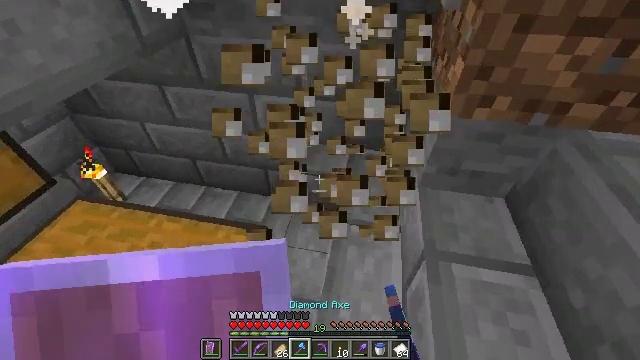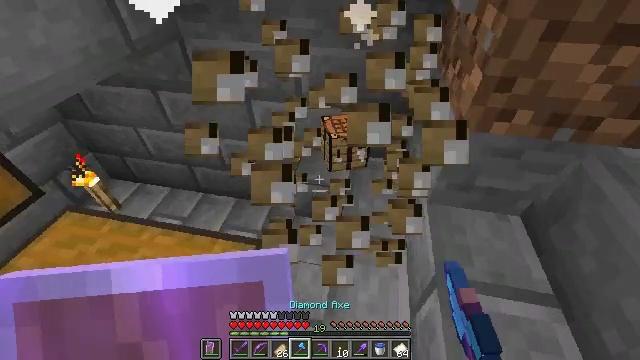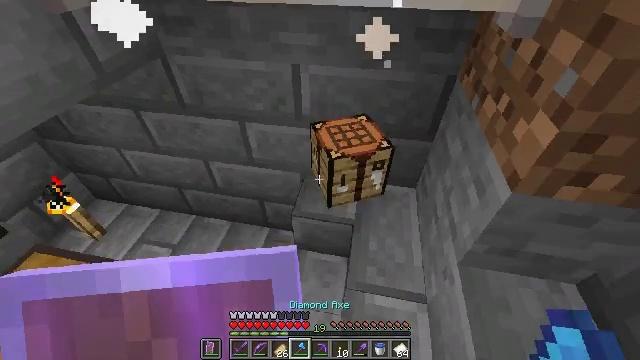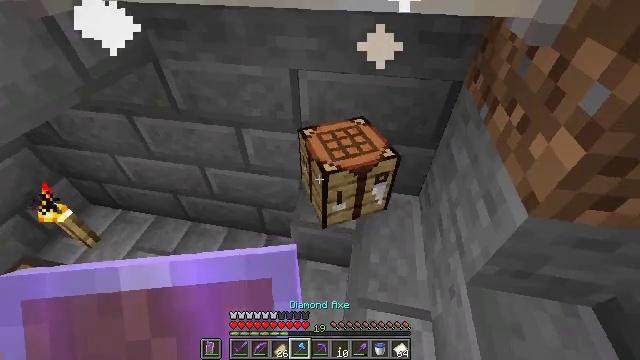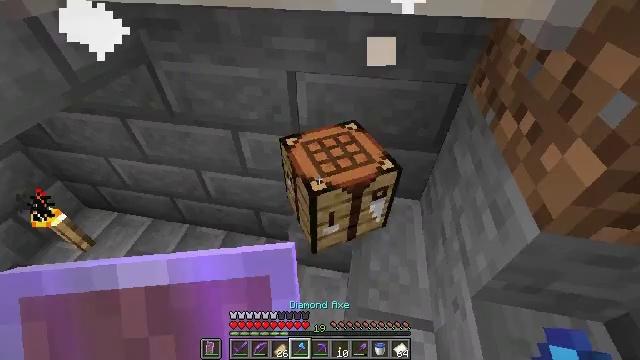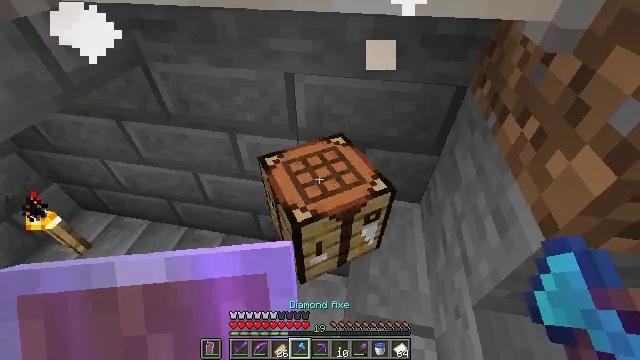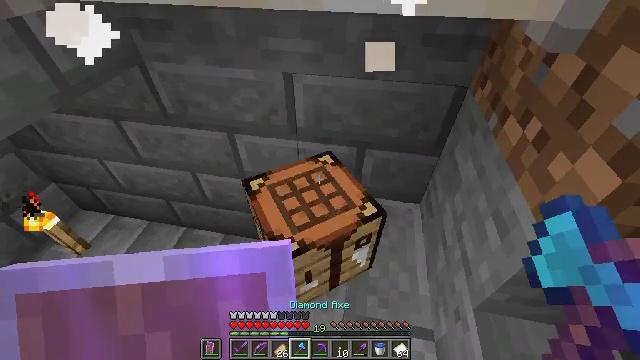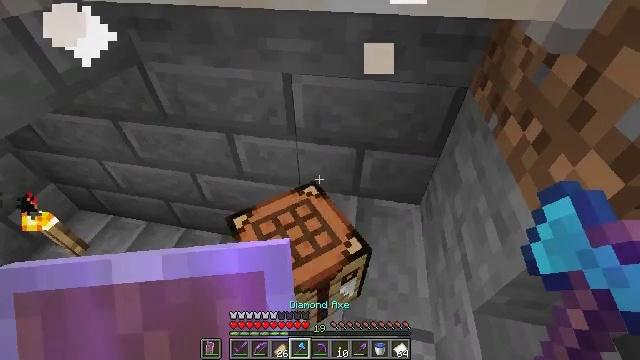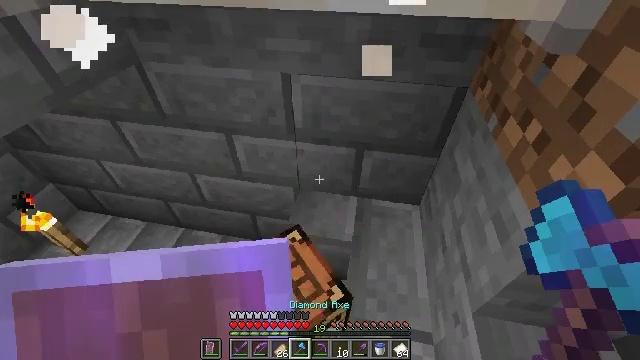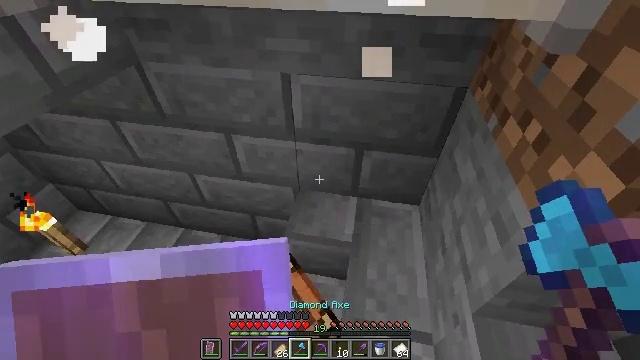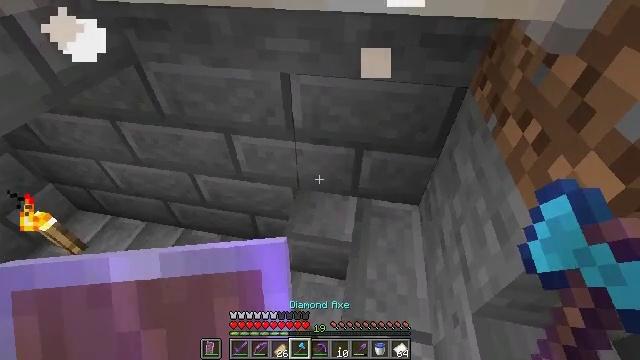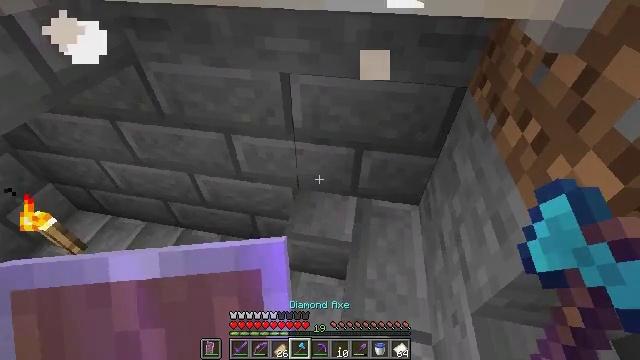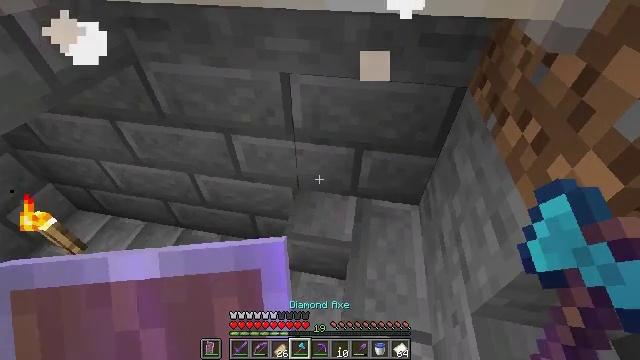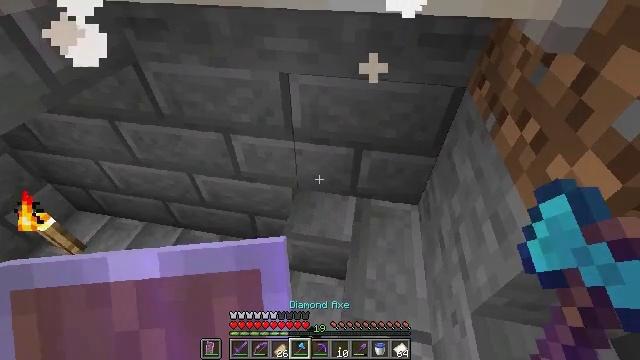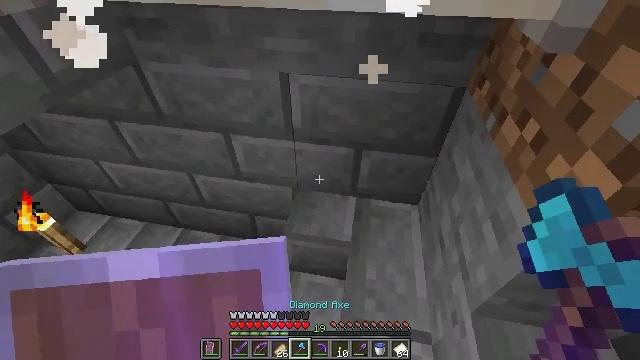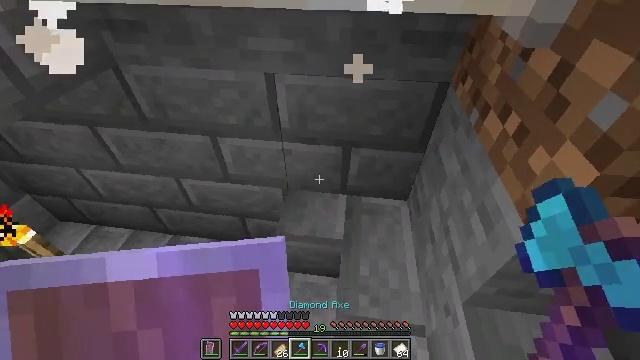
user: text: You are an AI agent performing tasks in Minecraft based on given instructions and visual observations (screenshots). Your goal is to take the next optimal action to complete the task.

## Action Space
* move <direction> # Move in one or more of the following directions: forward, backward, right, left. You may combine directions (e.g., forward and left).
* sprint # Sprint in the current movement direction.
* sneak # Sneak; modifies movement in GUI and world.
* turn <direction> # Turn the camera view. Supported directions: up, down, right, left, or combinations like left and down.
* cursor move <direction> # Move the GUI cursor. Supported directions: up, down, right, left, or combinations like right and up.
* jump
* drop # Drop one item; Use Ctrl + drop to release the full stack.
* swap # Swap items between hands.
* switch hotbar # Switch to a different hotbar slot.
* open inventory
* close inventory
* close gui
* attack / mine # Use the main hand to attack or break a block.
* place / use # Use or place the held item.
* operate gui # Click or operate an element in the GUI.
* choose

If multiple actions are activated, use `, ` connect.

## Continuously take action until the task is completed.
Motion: motion action
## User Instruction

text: Make a firework rocket with paper and gunpowder.
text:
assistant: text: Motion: move forward
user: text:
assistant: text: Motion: move forward
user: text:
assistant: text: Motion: no_op
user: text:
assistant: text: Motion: no_op
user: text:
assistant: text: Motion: no_op
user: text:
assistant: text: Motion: no_op
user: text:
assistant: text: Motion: no_op
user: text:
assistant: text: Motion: no_op
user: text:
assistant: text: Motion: no_op
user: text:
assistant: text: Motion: no_op
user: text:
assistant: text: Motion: no_op
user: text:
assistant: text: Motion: no_op
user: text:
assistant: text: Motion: no_op
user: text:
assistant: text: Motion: no_op
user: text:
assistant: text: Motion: turn right
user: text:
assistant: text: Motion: turn right
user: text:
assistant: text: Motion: turn right and up
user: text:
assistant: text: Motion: turn right and up
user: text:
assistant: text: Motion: move right, turn right and up
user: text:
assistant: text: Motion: move forward and move right, turn right and up
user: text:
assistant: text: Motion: move forward and move right, turn right and up
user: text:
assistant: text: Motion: move forward and move right, turn right and up
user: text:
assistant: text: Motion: move forward, turn right and up
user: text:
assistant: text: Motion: move forward, turn right and up
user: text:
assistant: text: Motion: move forward, turn right and up
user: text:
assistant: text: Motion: move forward
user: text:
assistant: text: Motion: move forward
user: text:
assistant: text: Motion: move forward
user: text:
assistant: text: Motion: move forward, turn left
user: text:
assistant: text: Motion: move forward, turn left